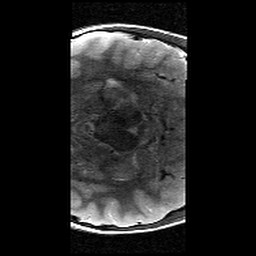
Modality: T2w
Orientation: axial
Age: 9
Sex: female
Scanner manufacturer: siemens
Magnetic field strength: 3 T
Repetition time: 9.23 s
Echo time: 0.067 s